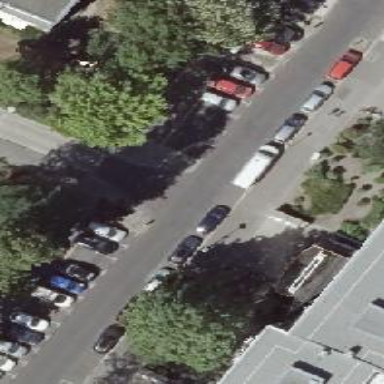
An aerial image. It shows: Street lamp support.